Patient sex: F
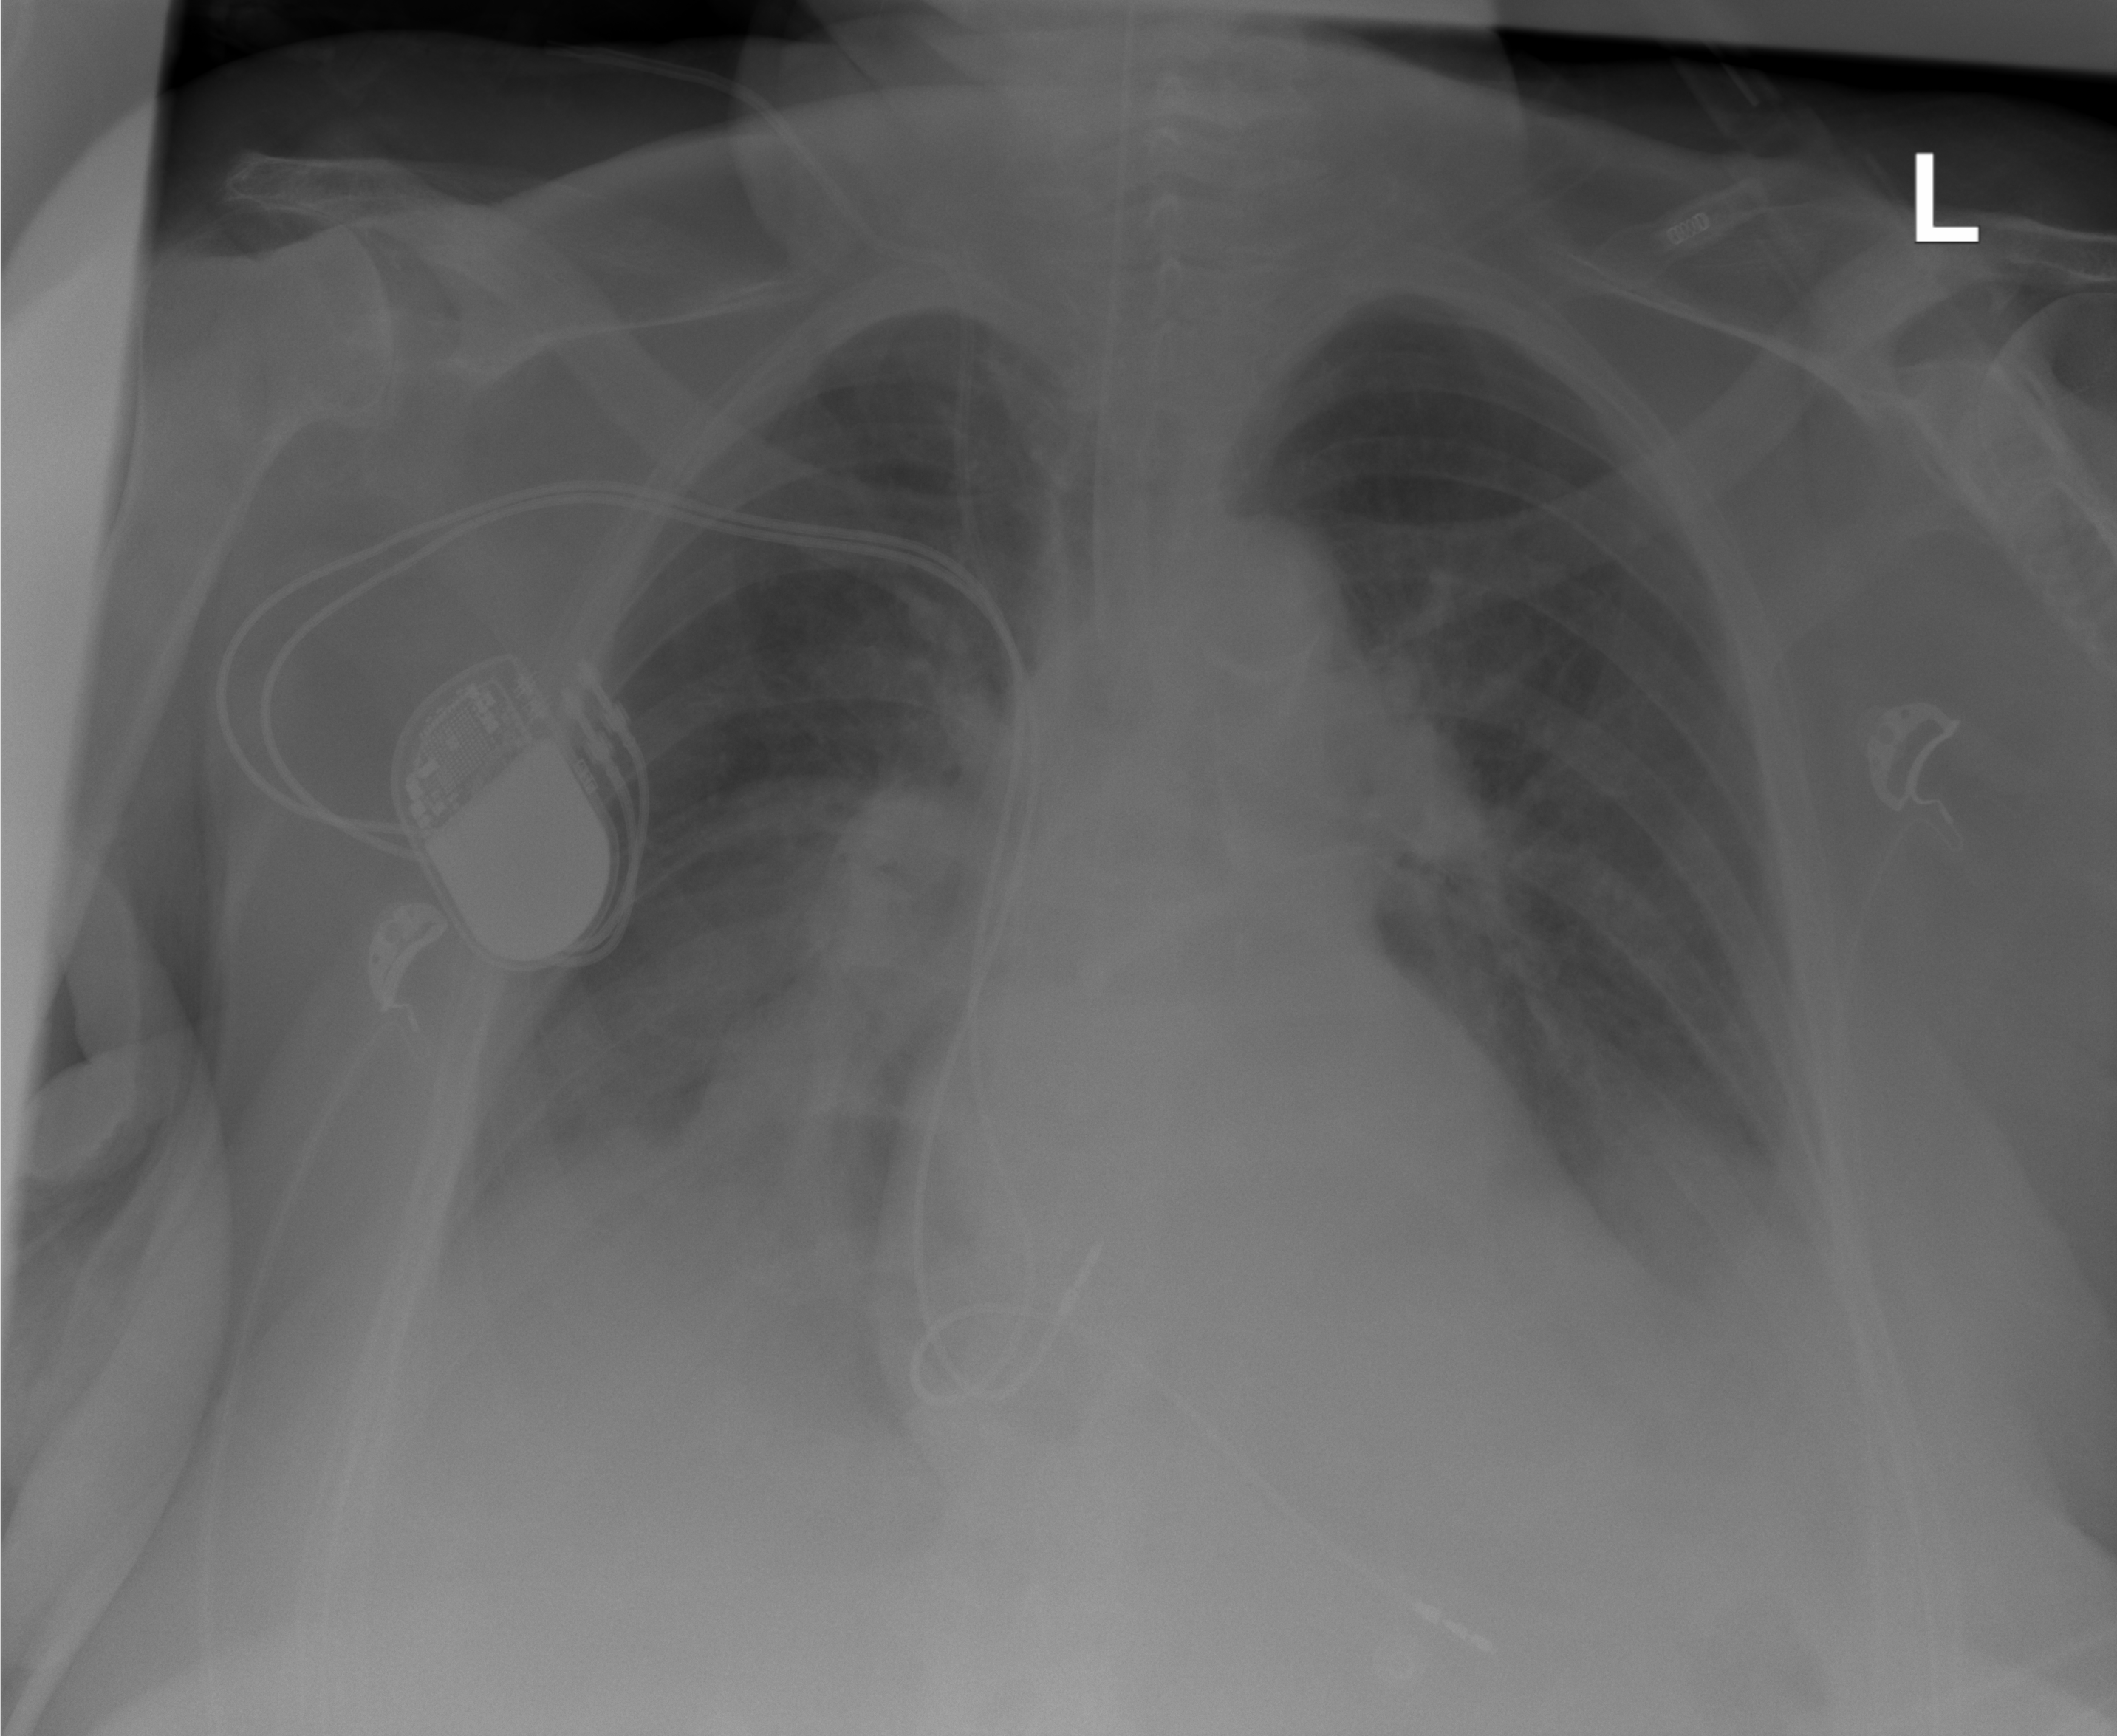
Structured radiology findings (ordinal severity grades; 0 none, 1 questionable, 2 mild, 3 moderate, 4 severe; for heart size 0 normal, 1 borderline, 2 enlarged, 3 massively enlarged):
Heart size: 0
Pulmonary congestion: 0
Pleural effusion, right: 2
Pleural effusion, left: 2
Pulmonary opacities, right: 0
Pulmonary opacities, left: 0
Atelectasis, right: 2
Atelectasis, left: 2